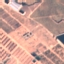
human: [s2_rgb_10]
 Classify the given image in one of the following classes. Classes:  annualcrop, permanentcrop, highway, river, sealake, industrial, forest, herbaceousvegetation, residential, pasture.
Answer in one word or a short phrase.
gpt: PermanentCrop